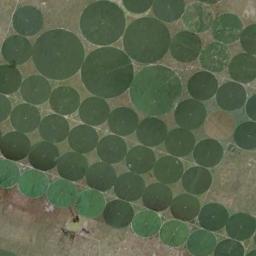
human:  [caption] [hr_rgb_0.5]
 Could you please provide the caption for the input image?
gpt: Many green circular farmlands with different radii are neatly arranged on the wasteland .

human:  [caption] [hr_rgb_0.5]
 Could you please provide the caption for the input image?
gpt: There are many light green circle farmland .

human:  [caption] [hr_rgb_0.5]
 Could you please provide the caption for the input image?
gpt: Many dense dark green, Light green mixed neatly arranged circular farmland of different sizes, .

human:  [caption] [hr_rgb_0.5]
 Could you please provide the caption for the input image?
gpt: There's a circular field with a radius drawn .

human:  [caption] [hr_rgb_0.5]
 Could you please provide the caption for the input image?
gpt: There are dozens of green circular farmlands of different sizes distributed neatly .